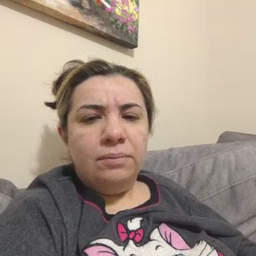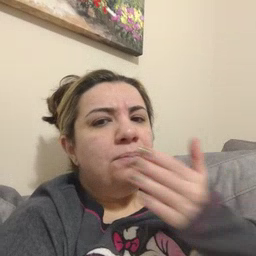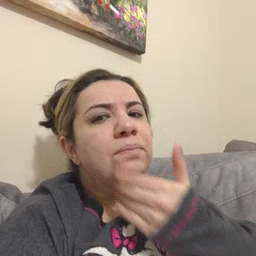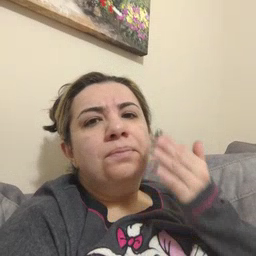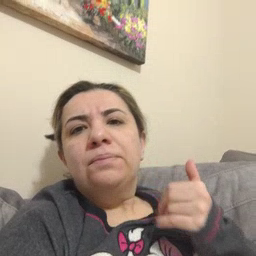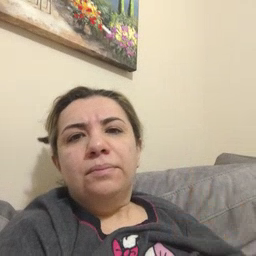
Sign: napkin